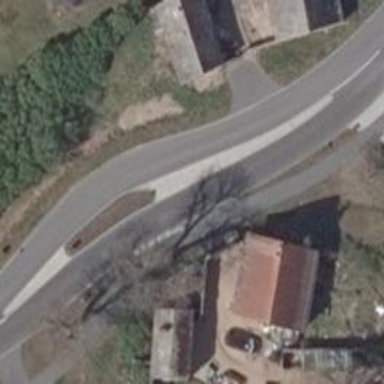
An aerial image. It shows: Asphalt road classified as primary highway.